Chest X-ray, AP view. Patient: 62 years old, sex F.
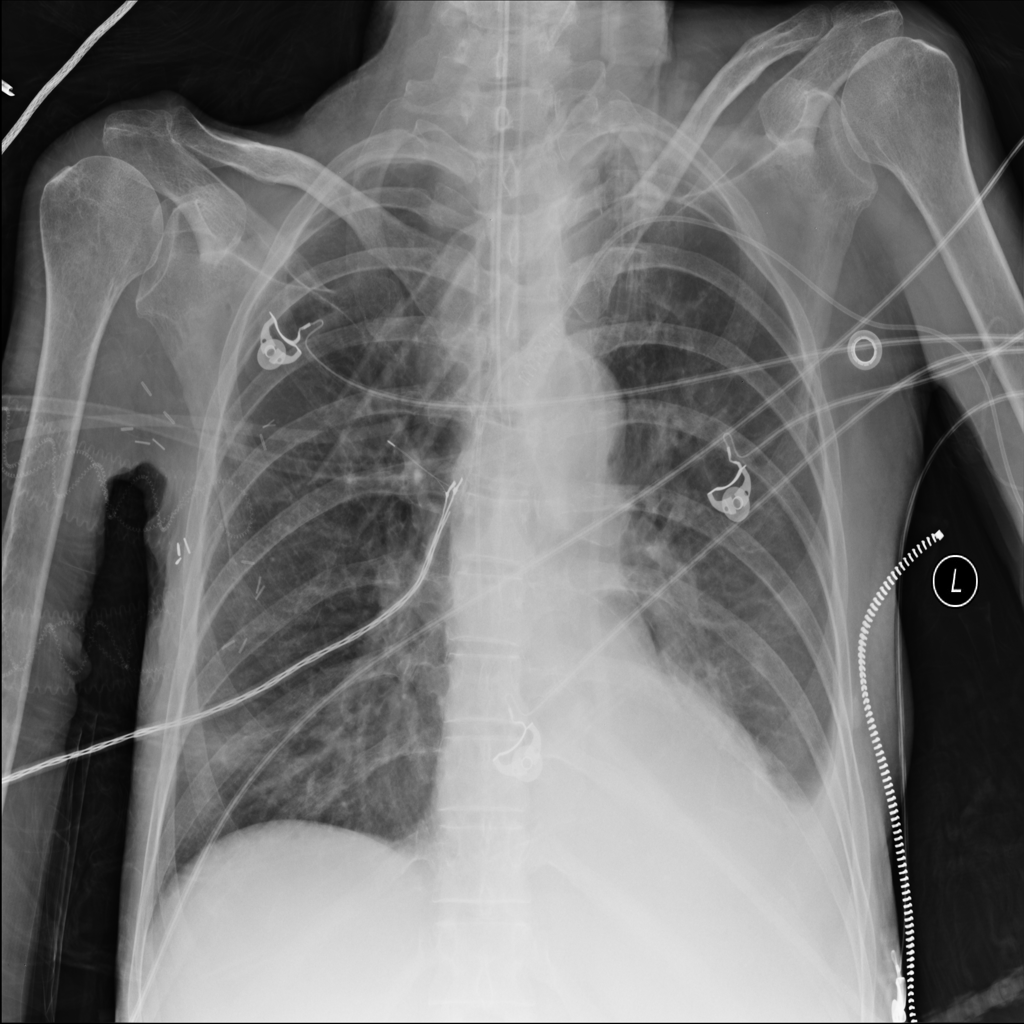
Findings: Consolidation, Effusion